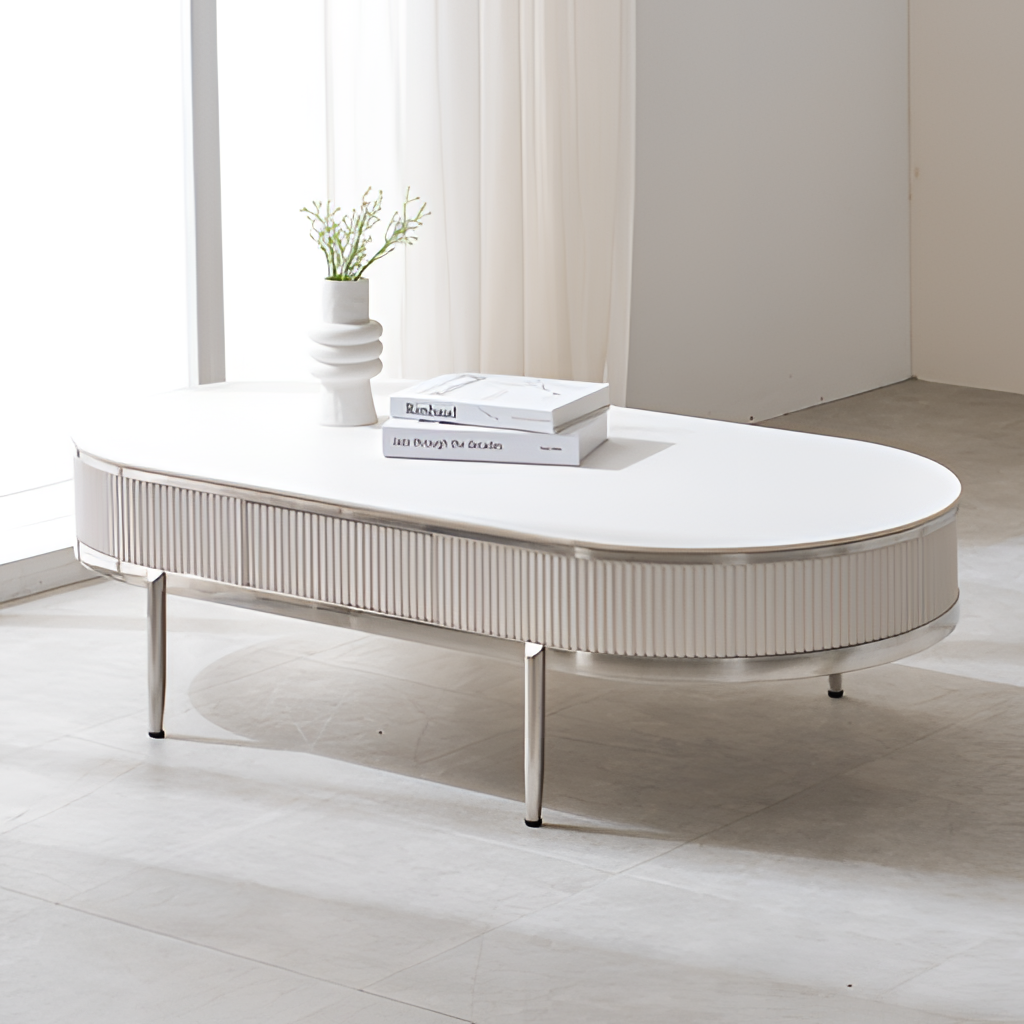
white metal coffee table, living room, paint wallpaper, with solid pattern, contemporary, tile flooring, with large square pattern